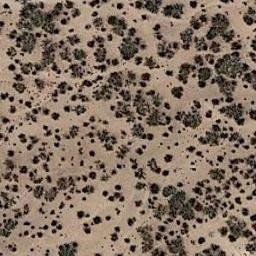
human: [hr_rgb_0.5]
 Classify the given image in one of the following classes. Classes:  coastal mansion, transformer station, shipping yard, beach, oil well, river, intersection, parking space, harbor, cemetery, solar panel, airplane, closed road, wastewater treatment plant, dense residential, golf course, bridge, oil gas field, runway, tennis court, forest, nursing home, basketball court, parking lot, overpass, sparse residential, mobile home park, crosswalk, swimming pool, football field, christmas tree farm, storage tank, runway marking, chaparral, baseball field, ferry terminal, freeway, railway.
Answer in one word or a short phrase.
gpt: chaparral